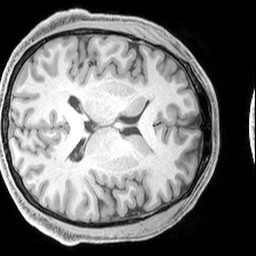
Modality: T1w
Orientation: axial
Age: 31
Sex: male
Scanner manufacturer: siemens
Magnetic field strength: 3 T
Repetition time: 2.3 s
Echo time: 0.00226 s